Interaction volume radius: 5 \u00c5
Interaction volume height: 10 \u00c5
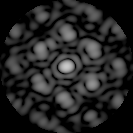
Disorder parameter: 0.4791